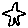
Label: star